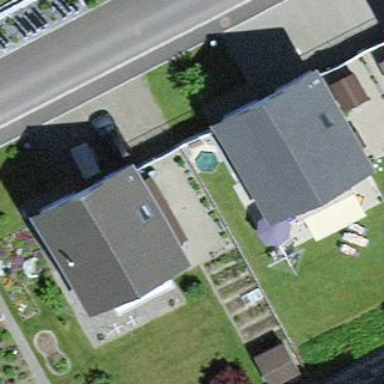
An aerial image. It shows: Simple house.